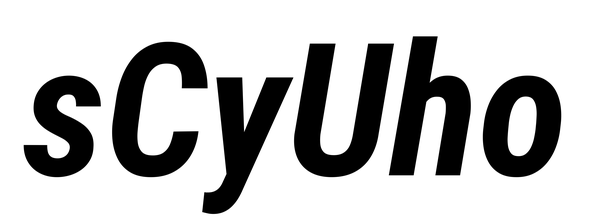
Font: Roboto-Italic_Condensed_Bold_Italic